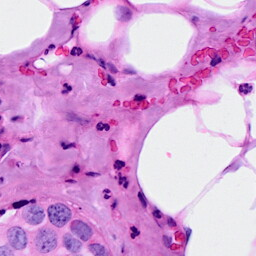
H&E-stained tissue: Breast